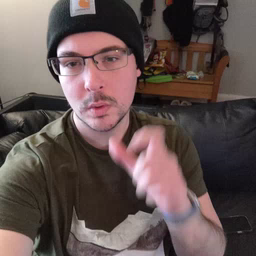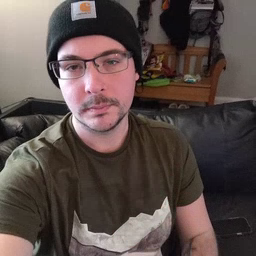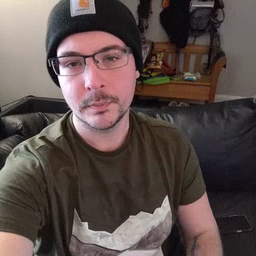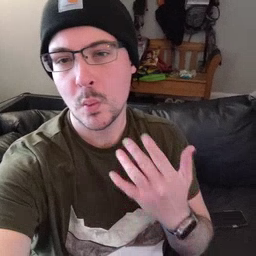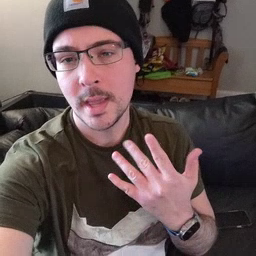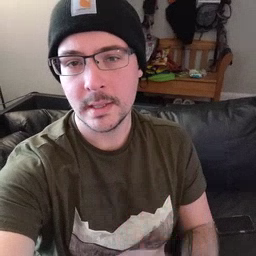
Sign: wait